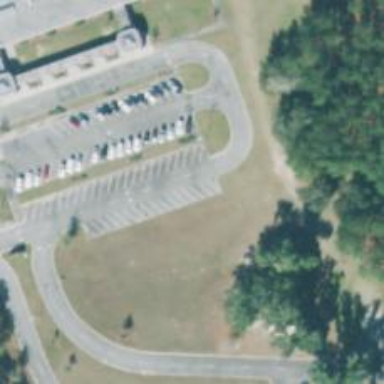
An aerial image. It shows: Parking space.